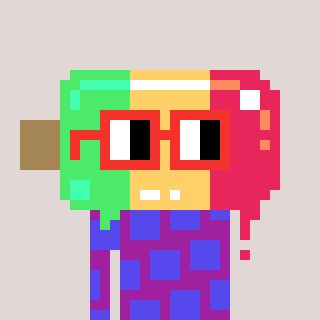
a pixel art character with square red glasses, a icepop-shaped head and a magenta-colored body on a warm background